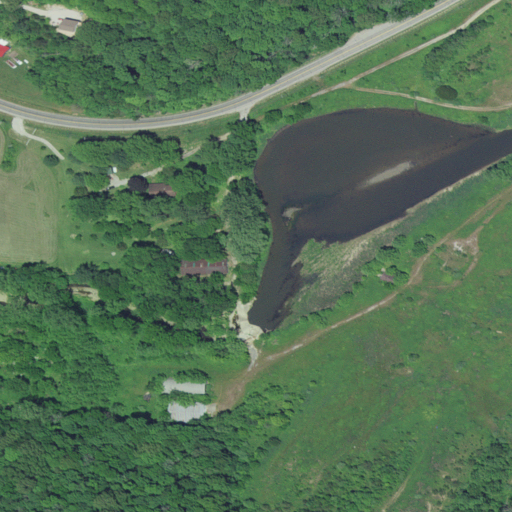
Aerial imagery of valley in Indiana named Graveyard Hollow containing deciduous forest, pasture, open water, open development, mixed forest, grassland, shrub, barren land, medium intensity development, low intensity development, high intensity development, and herbaceous wetlands